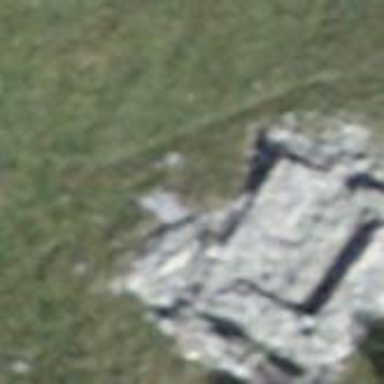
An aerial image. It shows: Historic building now in ruins.